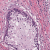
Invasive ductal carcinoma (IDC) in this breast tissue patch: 0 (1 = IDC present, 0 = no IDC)